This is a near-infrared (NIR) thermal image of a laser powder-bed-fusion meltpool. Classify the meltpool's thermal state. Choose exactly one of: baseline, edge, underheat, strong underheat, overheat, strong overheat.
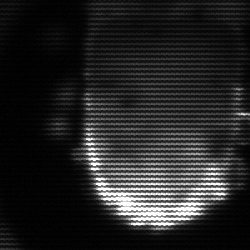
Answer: baseline